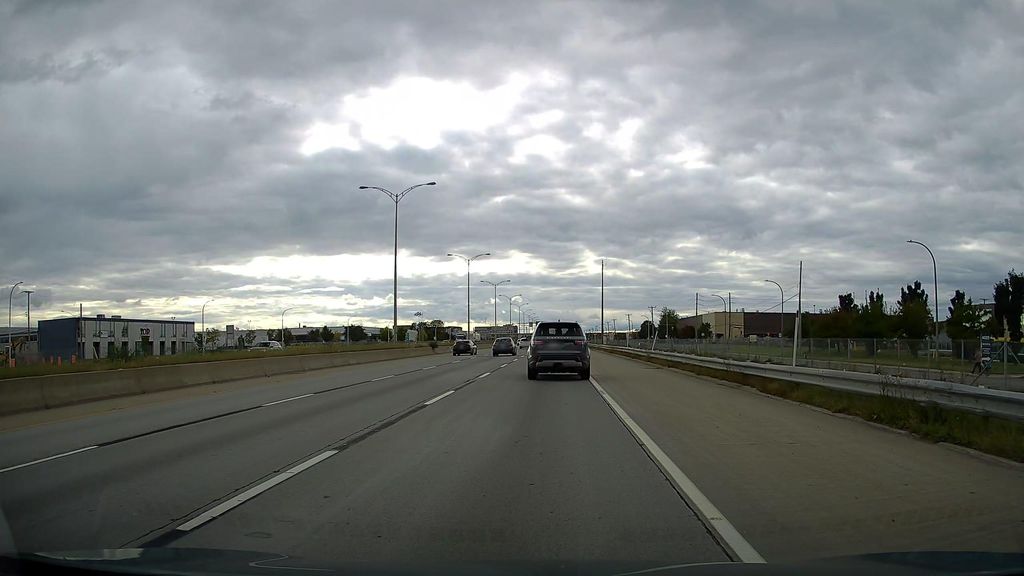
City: montreal